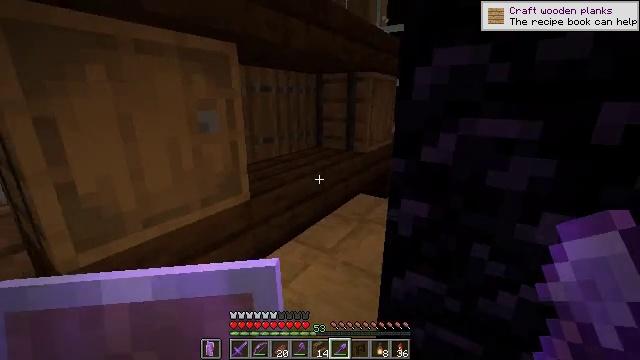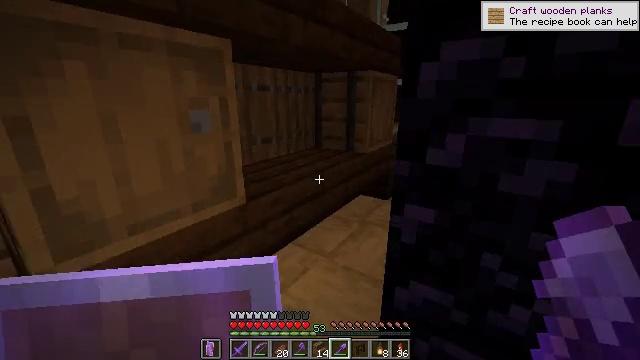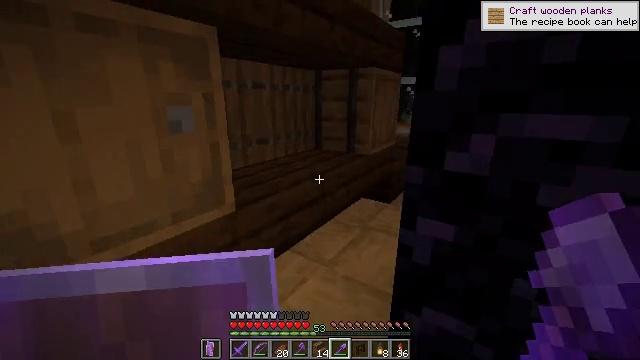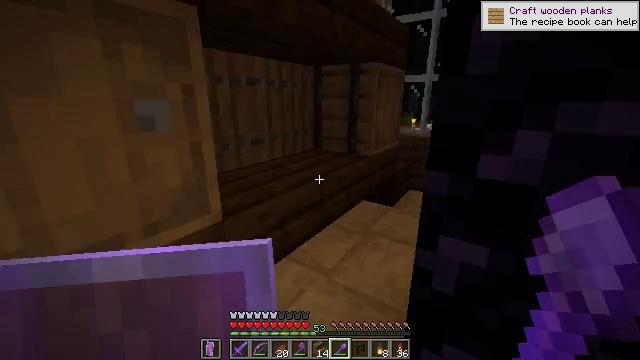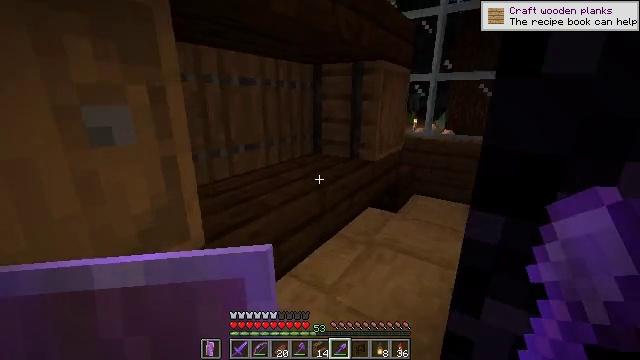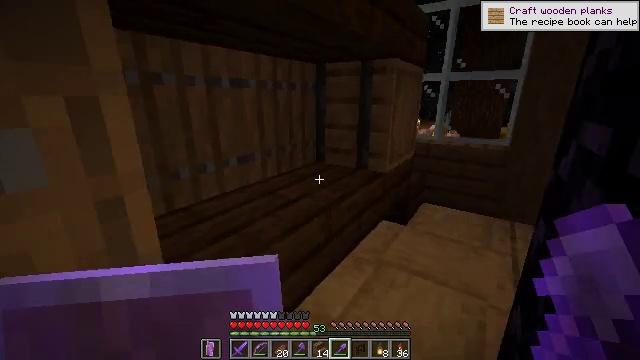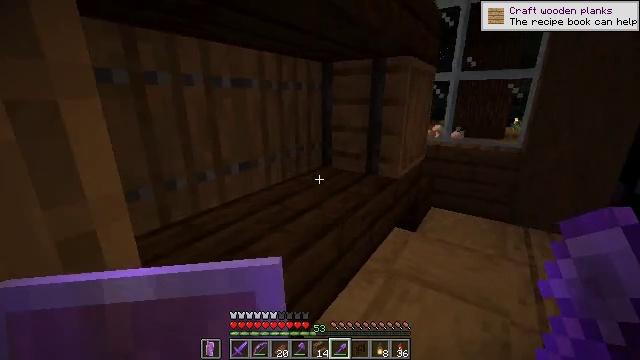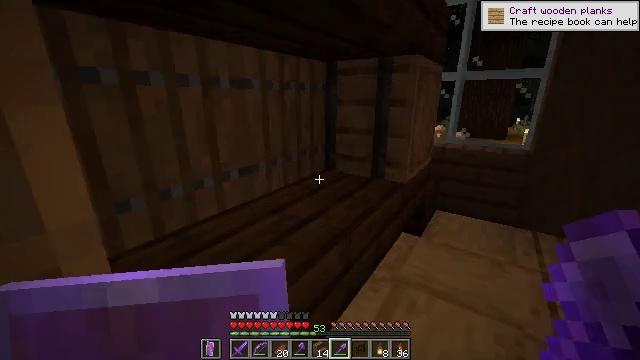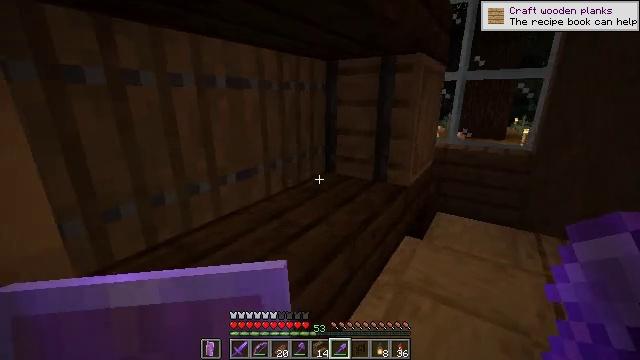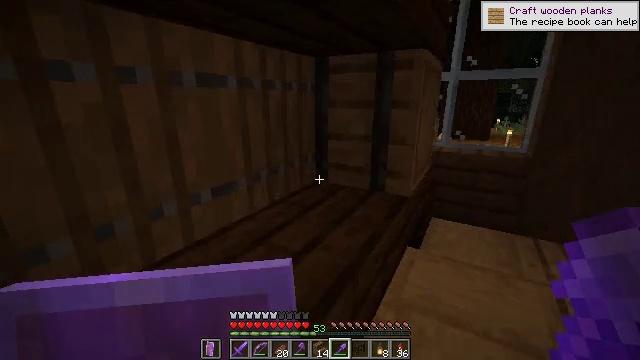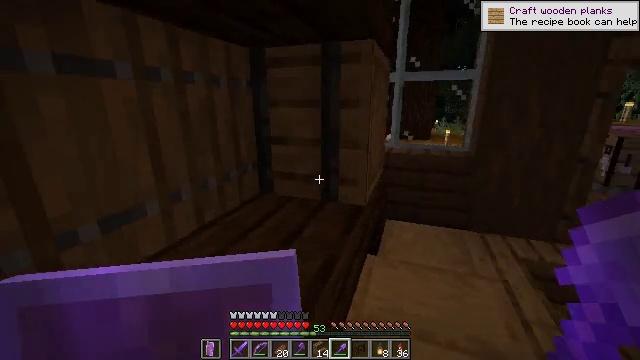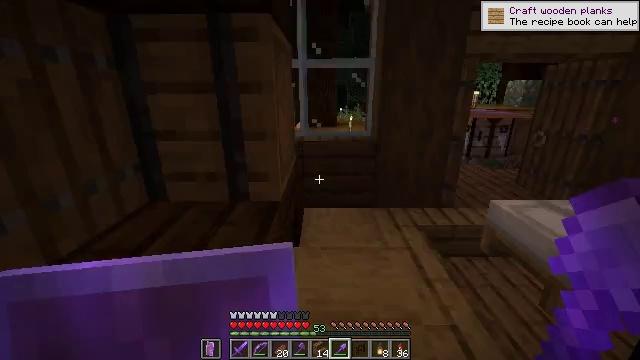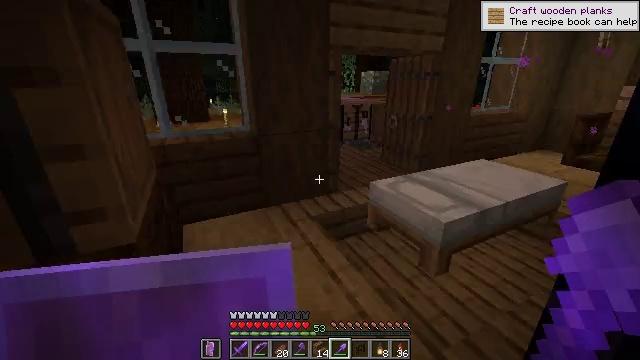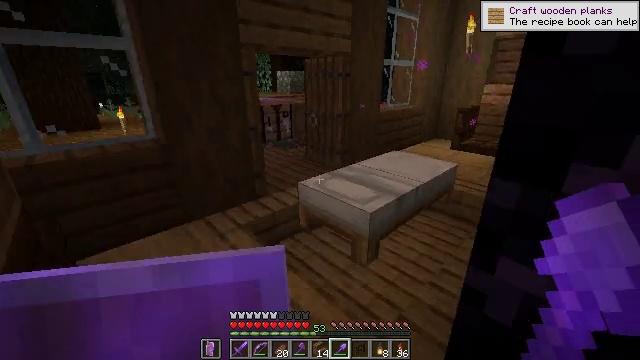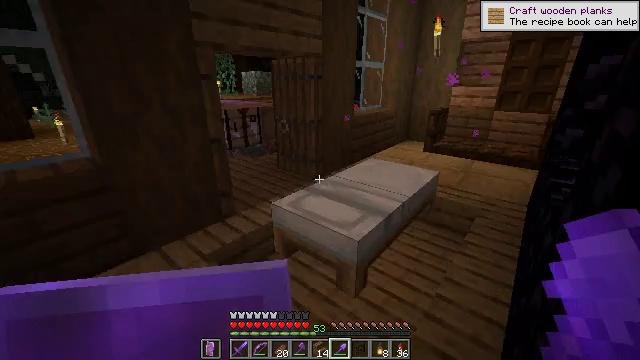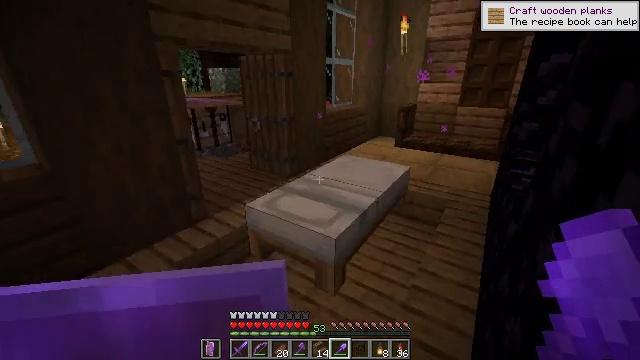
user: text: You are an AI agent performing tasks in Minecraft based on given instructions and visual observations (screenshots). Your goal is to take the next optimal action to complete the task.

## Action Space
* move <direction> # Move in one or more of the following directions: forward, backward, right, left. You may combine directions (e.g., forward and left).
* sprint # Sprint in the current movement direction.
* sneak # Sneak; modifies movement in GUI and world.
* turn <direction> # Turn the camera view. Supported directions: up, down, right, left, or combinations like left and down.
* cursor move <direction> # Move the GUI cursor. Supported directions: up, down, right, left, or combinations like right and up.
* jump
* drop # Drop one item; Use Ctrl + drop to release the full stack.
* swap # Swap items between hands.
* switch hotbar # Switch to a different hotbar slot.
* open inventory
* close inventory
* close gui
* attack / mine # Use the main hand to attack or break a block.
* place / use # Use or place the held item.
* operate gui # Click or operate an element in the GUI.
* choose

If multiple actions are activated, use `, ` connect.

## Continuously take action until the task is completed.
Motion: motion action
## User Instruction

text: Hit the beehive to retrieve it.
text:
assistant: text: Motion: move forward
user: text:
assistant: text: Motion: move forward
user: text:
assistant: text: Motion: move forward
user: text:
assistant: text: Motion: move forward
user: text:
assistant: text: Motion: move forward
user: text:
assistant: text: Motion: move forward
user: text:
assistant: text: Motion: move forward
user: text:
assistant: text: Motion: move forward
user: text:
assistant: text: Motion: move forward, turn right
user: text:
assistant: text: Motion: move forward, turn right
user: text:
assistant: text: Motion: move forward, turn right and down
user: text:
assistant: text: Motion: move forward, turn right and down
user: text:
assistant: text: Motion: move forward, turn right
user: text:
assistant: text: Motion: move forward, turn right
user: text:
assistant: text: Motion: move forward, turn right
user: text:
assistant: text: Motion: move forward, turn right
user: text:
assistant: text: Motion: move forward
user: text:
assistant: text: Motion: move forward
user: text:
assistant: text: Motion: move forward
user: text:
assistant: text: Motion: move forward
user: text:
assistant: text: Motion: move forward, turn down
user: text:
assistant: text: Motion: turn down
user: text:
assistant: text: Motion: turn right and down
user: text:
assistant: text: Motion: no_op
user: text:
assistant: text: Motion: use / place
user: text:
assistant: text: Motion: use / place
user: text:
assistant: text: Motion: use / place
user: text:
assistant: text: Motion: use / place
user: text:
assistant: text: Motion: turn down
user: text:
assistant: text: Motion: turn right and down